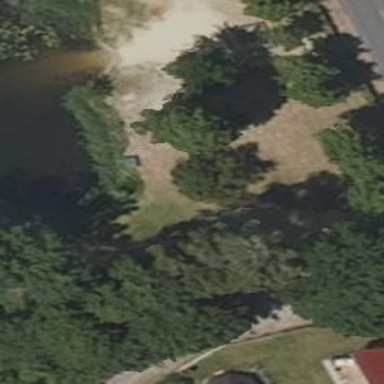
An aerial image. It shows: Lake bath for leisurely activities on the land.